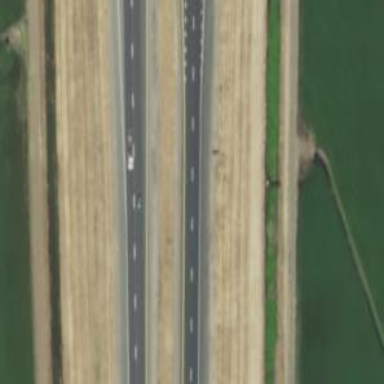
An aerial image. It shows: Expressway with asphalt surface categorized as trunk highway.